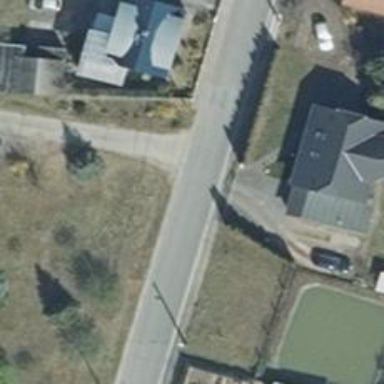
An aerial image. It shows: Residential road with asphalt surface.